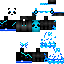
A female animal skin with dark skin, wearing white bald dressed in a blue robe top and black pants, featuring a closed mouth.